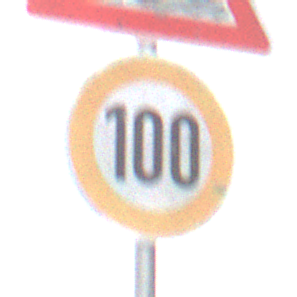
Verkehrszeichen: Geschwindigkeit100
Zusatzzeichen oben: Ufer
Umgebung: Outdoor, Nature
Tageszeit: Midday
Wetter: Overcast
Licht: Natural
Jahreszeit: NotSpecified
Kontrast: LowContrast